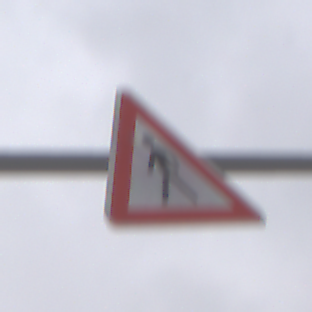
Verkehrszeichen: FussgaengerRechts
Umgebung: Outdoor, RoadRail
Tageszeit: Midday
Wetter: Overcast
Licht: Natural
Jahreszeit: NotSpecified
Kontrast: LowContrast